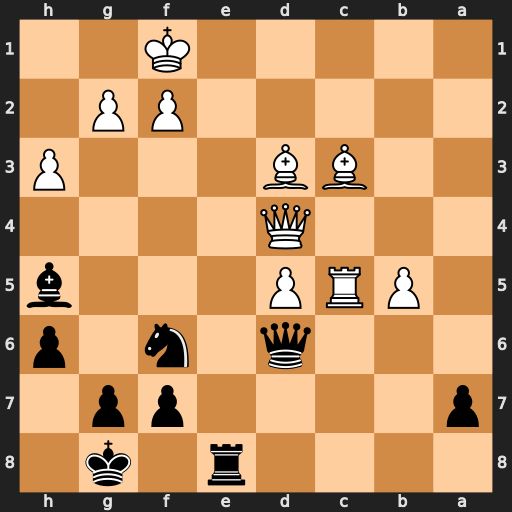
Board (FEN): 4r1k1/p4pp1/3q1n1p/1PRP3b/3Q4/2BB3P/5PP1/5K2
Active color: b
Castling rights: -
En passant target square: -
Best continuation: Qh2 f4 Bf3